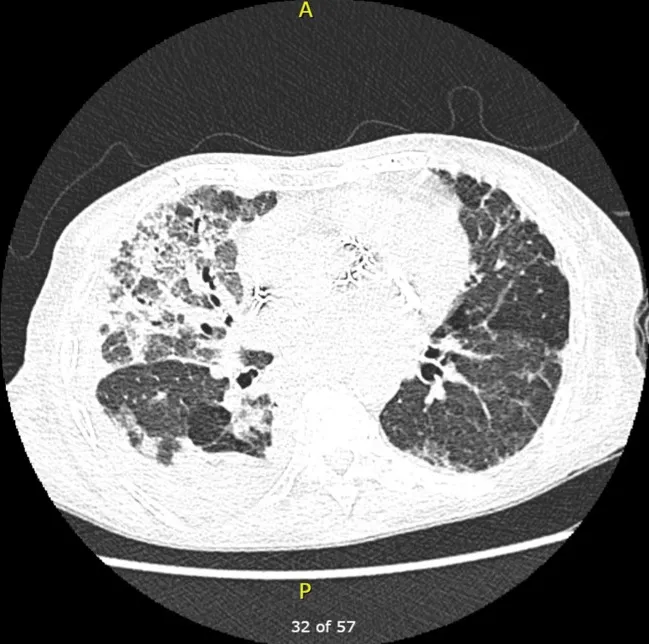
High-resolution computed tomography of the chest: axial view. . Increased ground-glass opacities and bilateral patchy fibrosis in the middle lobe and more in the right lower lobe. Right middle and lower lobe segmental consolidation, and right moderate pleural infusion. The test was done during the current hospital admission.
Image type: radiology (ct)